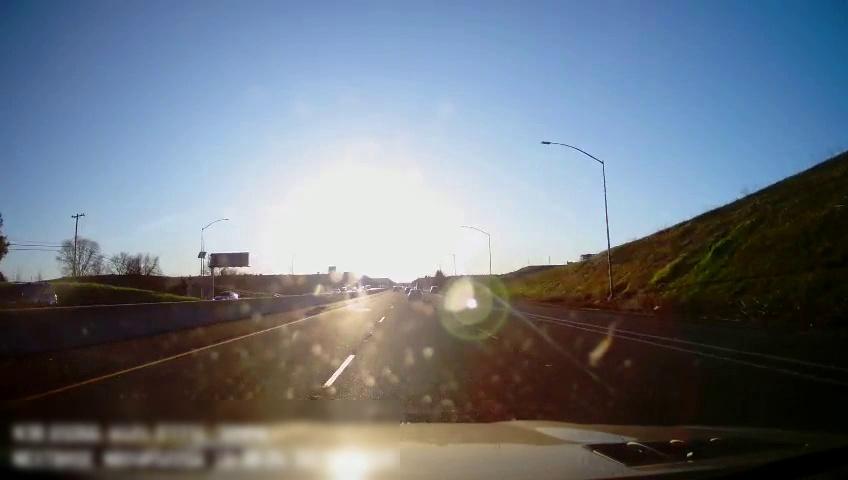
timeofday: Day
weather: Sunny
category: Drivable Space
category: Drivable Space
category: Vehicles | Car
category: Vehicles | Car
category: Lanes | Current Lane
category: Lanes | Current Lane
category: Lanes | Alternate Lane
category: Lanes | Alternate Lane
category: Lanes | Alternate Lane